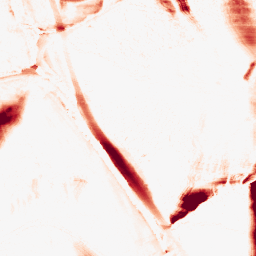
Category: morphological
Decomposition family: morphological_ellipse
Decomposition parameters: operation: opening
width: 10
height: 50
Upsampling method: bspline
Upsampling parameters: scale: 4
Upsampling scale: 4